Interaction volume radius: 5 \u00c5
Interaction volume height: 40 \u00c5
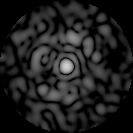
Disorder parameter: 0.8473